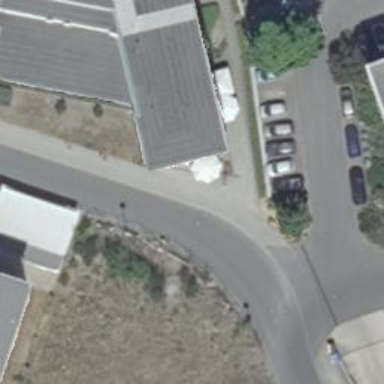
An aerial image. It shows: Cafe.